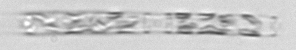
Label: Cerataulina_pelagica